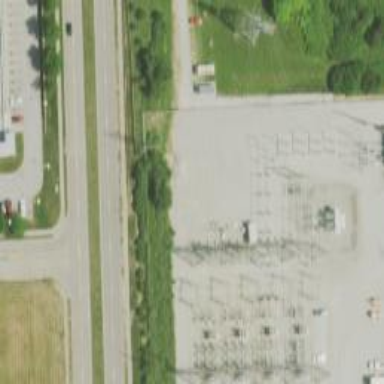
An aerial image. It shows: Lattice structure tower used for power transmission.